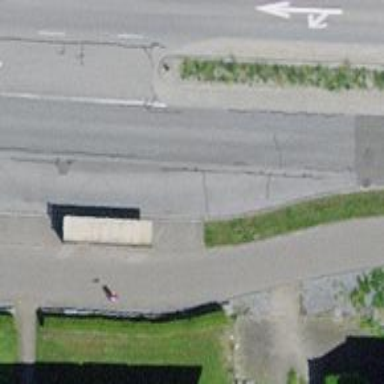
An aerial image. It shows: Bus stop with shelter. It is platform for public transport.